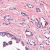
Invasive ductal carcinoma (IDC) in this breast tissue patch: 1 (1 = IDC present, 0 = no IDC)